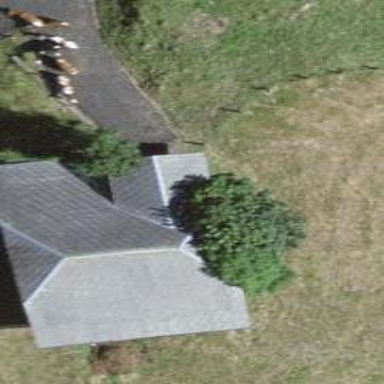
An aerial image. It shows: Barn.